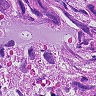
Metastatic tissue present: yes